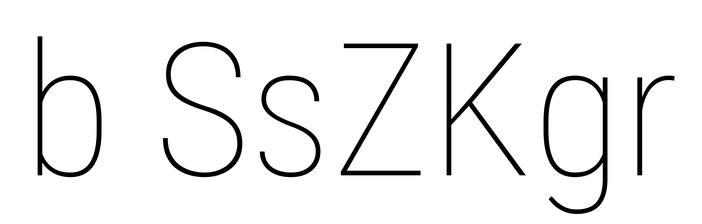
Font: Roboto_Condensed_Thin